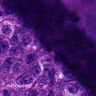
Metastatic tissue present: yes